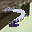
Label: 7